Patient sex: M
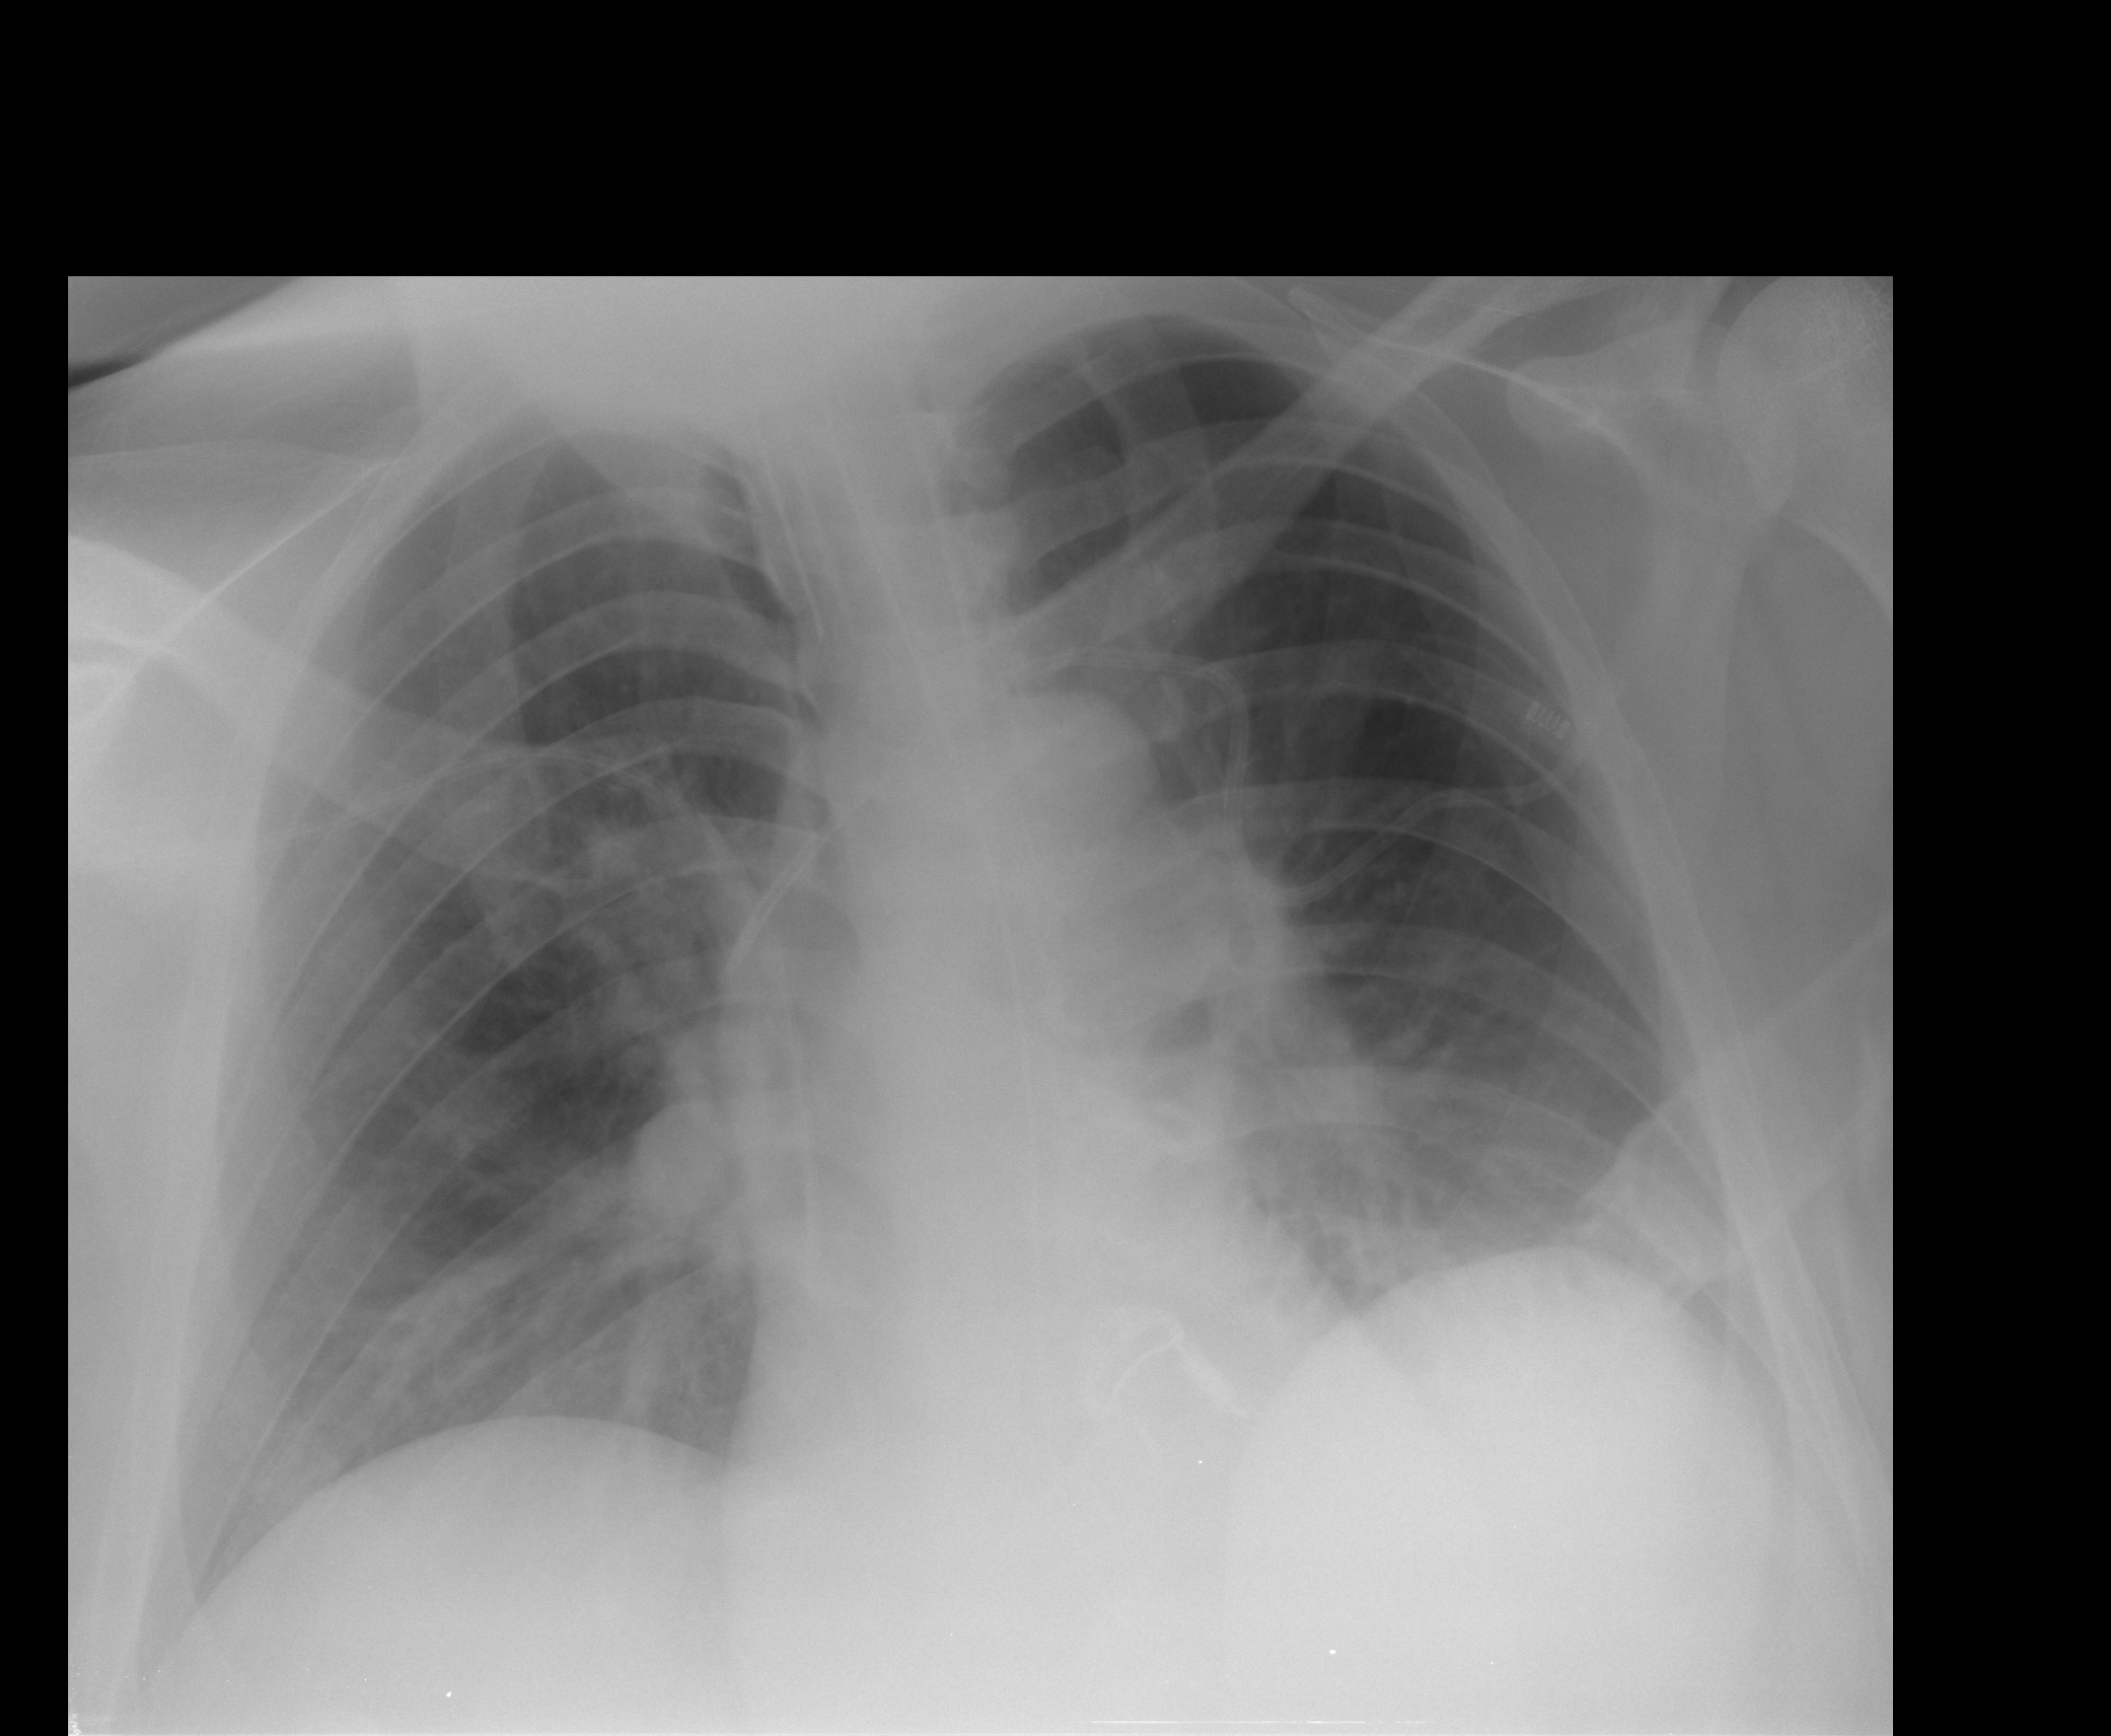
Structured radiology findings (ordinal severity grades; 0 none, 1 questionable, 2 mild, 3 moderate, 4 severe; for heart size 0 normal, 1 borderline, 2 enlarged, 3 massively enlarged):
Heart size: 0
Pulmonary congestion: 2
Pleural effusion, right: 0
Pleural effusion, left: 0
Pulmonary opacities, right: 0
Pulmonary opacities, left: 0
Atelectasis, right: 0
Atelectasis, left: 0